Field crop: maize
Growth stage: 1
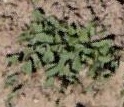
Species: convolvulus